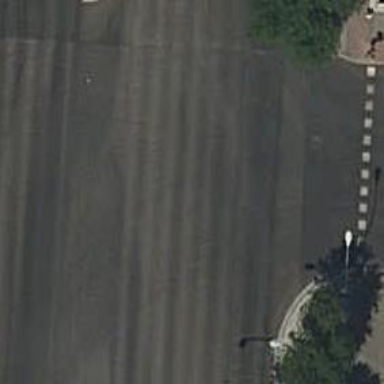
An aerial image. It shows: Road with traffic signals.